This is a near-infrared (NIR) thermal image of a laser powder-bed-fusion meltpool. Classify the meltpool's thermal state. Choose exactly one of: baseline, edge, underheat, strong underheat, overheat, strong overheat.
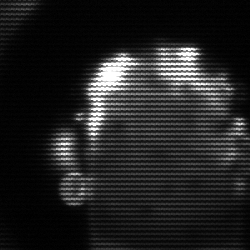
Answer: baseline